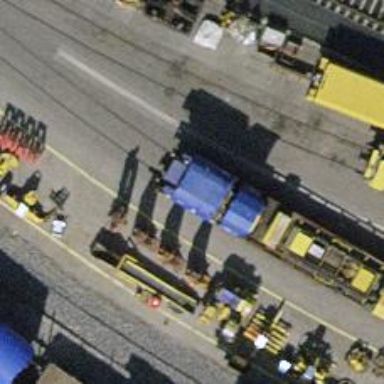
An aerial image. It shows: Railway yard with one track.